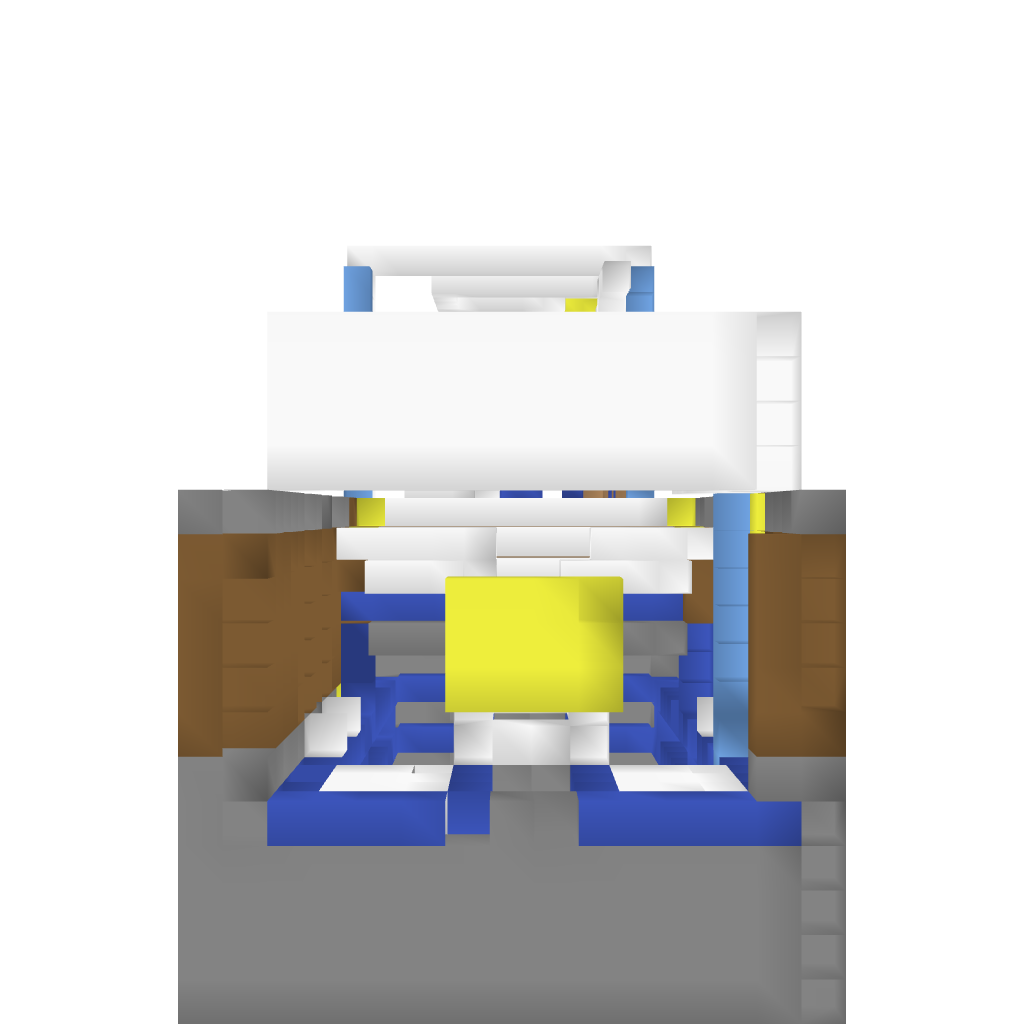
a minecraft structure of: medium modern house bad low quality